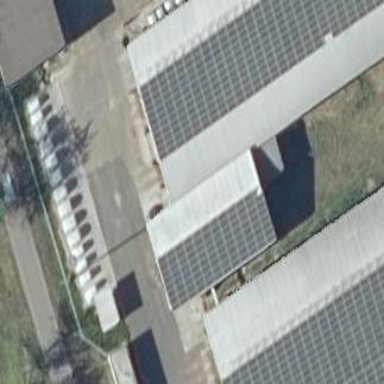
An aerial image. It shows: Building equipped with solar photovoltaic panel for generating electricity. The small installation is solar power generator.